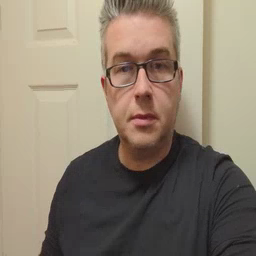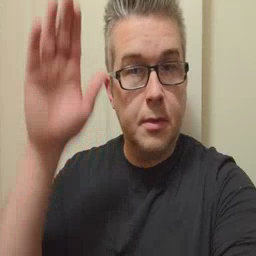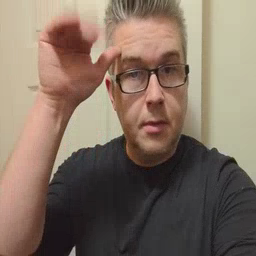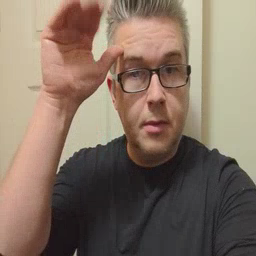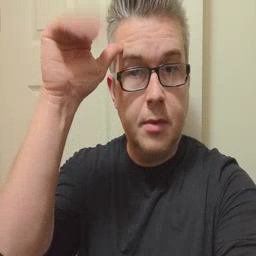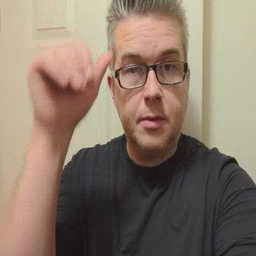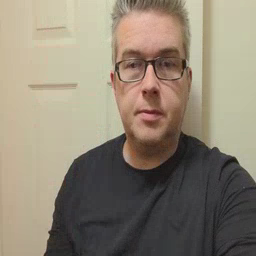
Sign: donkey